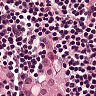
Metastatic tissue present: yes